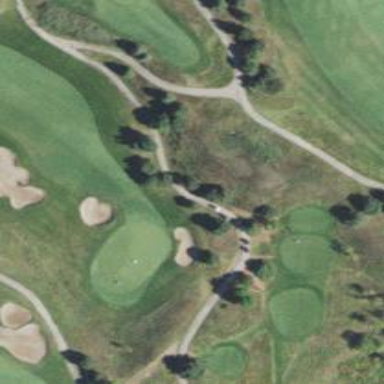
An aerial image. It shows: Golf hole.